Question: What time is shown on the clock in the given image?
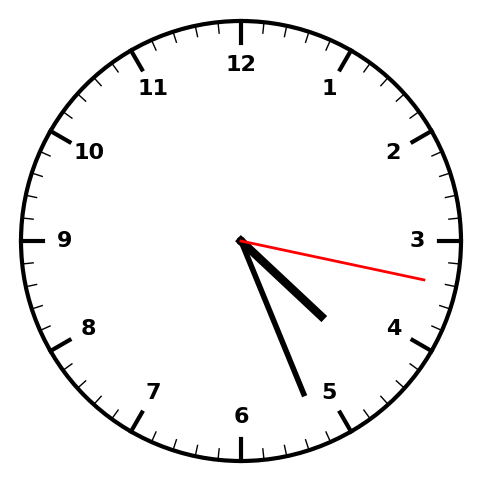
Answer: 04:26:17